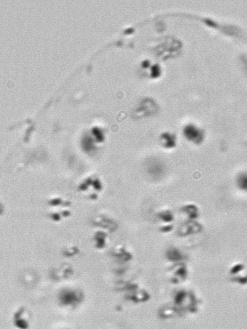
Label: Phaeocystis